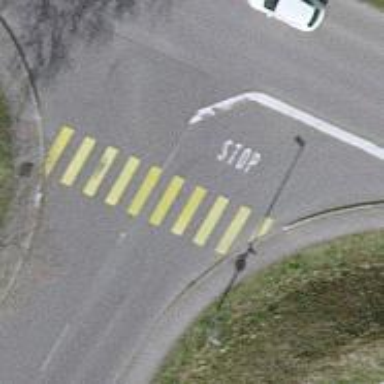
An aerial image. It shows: Marked road crossing.